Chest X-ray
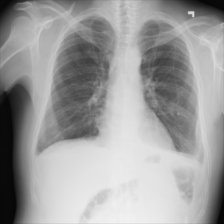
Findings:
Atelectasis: negative
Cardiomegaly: negative
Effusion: negative
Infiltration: negative
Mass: negative
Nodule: negative
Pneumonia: negative
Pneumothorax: negative
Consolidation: negative
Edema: negative
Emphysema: negative
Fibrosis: negative
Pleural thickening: positive
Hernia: negative